Question: I made a GUI in python, with Tkinter.
Now I just want to create an executable (.exe), so anyone can use my program.
This program must record datas (The aim is to follow management indicators), so the datas must be stored and accessible.
I need to be able to do my CRUD (create, read, update, delete) with my exe.
To do this, I use sqlite3.
The data is well saved, and when I close the program and re-run it, I find all my datas. Everything is working.
Now when I launch my .exe of this same programm, (i build the exe with auto-py-to-exe : I just select my python script, as well as my files and it made a single exe).
When I run my exe I can save my data.
BUT when I close my exe, an I reopen it, all my data are lost !!
I simplified the code to understand the problem.
So I created methods that trigger when the user chooses the 6th row in the treeview widget.
This opens a new window that displays the data.
When I click on the button new data is saved.
I cannot send all the code in full, so I only send you the code contained in the "if choseUser == 6" bloc.
These are basic methods. The goal is to simplify the problem:
* A method generates a unique identifier
* A method returns the current date and time
* A method checks if the database already exists. If it does not exist, it creates it.
* A method retrieves the data
* A method deletes data based on an identifier
* A method saves the data in 2 tables:
o a table is called "history": it has 2 columns: scan_id and date_scan
o the 2nd table is called: "indica": it has 3 columns: scan_idi, data_one, data_two
Here is the code:
'''
if choixUser ==6:
win_debug = Toplevel(newWindow, bg="black")
win_debug.geometry("480x350")
win_debug.minsize(width=480, height=350)
win_debug.maxsize(width=480, height=350)
win_debug.resizable(height = None, width = None)
win_debug.geometry(f"+{root.winfo_x()+500}+{root.winfo_y()+100}") #
def random_id():
b1 = random.choice(string.ascii_uppercase)
b2 = random.choice(string.ascii_uppercase)
b3 = random.randint(10000,99999)
b4 = random.choice(string.ascii_lowercase)
b5 = random.randint(10,99)
id = f"{b1}{b2}-{b3}{b4}-{b5}"
return id
def gimme_the_date_now():
date = datetime.now()
out_format = "%d/%m/%Y %H:%M:%S"
date_formatee = datetime.strftime(date, out_format)
return date_formatee
def verify_or_create_DB():
connexion= sqlite3.connect('astupiddb.db')
cursor = connexion.cursor()
command1 = """CREATE TABLE IF NOT EXISTS history(scan_id TEXT PRIMARY KEY, datescan TEXT)"""
command2 = """CREATE TABLE IF NOT EXISTS indic(scan_id TEXT, data_one TEXT, data_two DOUBLE)"""
cursor.execute(command1)
cursor.execute(command2)
def fetch_datas(table):
connexion= sqlite3.connect('astupiddb.db')
query = f"SELECT * FROM {table}"
result = pd.read_sql(query, connexion)
result = pd.DataFrame(result)
return result
def suppr_data_with_the_id(id):
connexion= sqlite3.connect('astupiddb.db')
command1 = f"""DELETE FROM history WHERE scan_id =?"""
cursor = connexion.cursor()
cursor.execute(command1, (id,))
connexion.commit()
command2 = f"""DELETE FROM indic WHERE scan_id =?"""
cursor = connexion.cursor()
cursor.execute(command2, (id,))
connexion.commit()
def send_Datas_to_DB(dataFrame1, dataFrame2):
connexion= sqlite3.connect('astupiddb.db')
dataFrame1.to_sql('history', connexion, if_exists="append", index=False)
dataFrame2.to_sql('indic', connexion, if_exists="append", index=False)
connexion.commit()
connexion.close()
def prepareData_and_store():
id_Scan = random_id()
date_Scan = gimme_the_date_now()
d1 = random.choice(string.ascii_uppercase)
d2 = random.randint(10000,99999)
DATAFRAME_ONE = pd.DataFrame(columns=["scan_id","datescan"])
DATAFRAME_ONE= DATAFRAME_ONE.append({"scan_id":id_Scan,"datescan":date_Scan},ignore_index=True)
DATAFRAME_TWO = pd.DataFrame(columns=["scan_id","data_one","data_two"])
DATAFRAME_TWO= DATAFRAME_TWO.append({"scan_id":id_Scan,"data_one":d1,"data_two":d2},ignore_index=True)
send_Datas_to_DB(DATAFRAME_ONE,DATAFRAME_TWO)
verify_or_create_DB()
columns_tree = ('scan_id','datescan','data_one','data_two')
tree = ttk.Treeview(win_debug, columns=columns_tree, show='headings', selectmode='browse')
tree.column('#1', minwidth = 80, width = 80, stretch = False)
tree.column('#2', minwidth = 80, width = 80, stretch = False)
tree.column('#3', minwidth = 80, width = 80, stretch = False)
tree.column('#4', minwidth = 80, width = 80, stretch = False)
tree.heading('scan_id', text='scan id')
tree.heading('datescan', text='datescan')
tree.heading('data_one', text='data_one')
tree.heading('data_two', text='data_two')
tree.place(x=10,y=10)
# Barre de scroll:
scrollbar = ttk.Scrollbar(win_debug, orient="vertical", command=tree.yview)
scrollbar.place(x=10+320+3, y=10, height=225+2)
tree.configure(yscroll=scrollbar.set)
result_datas = fetch_datas("history")
result_datas_2 = fetch_datas("indic")
all_datas = result_datas_2.merge(result_datas, how="left", on="scan_id")
all_datas["datescan"] = pd.to_datetime(all_datas["datescan"],format="%d/%m/%Y %H:%M:%S")
all_datas = all_datas.sort_values(by="datescan", ascending=False)
for index,row in all_datas.iterrows():
scan_id = row["scan_id"]
date_scan = row["datescan"]
data_one = row["data_one"]
data_two = row["data_two"]
# L'attribut text correspond a la colonne #0
tree.insert("", "end", values = (scan_id, date_scan, data_one,data_two))
one_button = tkinter.Button(win_debug,text="i store in the memory",command=prepareData_and_store)
one_button.place(x=330,y=250)
'''
Here is an image which sum up my problem:

Here is the function i use to redefine the path due to the temporary folder generated by Py to exe:
'''
def path_pour_wrapExe(fichier):
# pour les versions >=1.6
if hasattr(sys, '_MEIPASS'):
chdir(sys._MEIPASS)
fichier = join(sys._MEIPASS, fichier)
# Pour les versions <1.6
elif '_MEIPASS2' in environ:
chdir(environ['_MEIPASS2'])
fichier = join(environ['_MEIPASS2'], fichier)
# Pour le developpement
else:
chdir(dirname(sys.argv[0]))
fichier = join(dirname(sys.argv[0]), fichier)
return fichier
'''
I have been stuck since yesterday on this executable problem which once closed loses the data. If I can't solve this problem my program will be unusable ☹️
You are my last hope!
UPDATE: It work when i choose to build my exe in One directory mode. But i need to wrap all in an only exe file !! How do to it ?
UPDATE: I used 's solution and managed to wrap everything in one single exe: it work, thank you Roland !
here is the function to call for solving the probleme of temporary file:
'''
user_folder = os.environ["HOMEPATH"]
engine = create_engine(f'sqlite:///C:\{user_folder}
ameofadatabase.db',echo=True)
'''
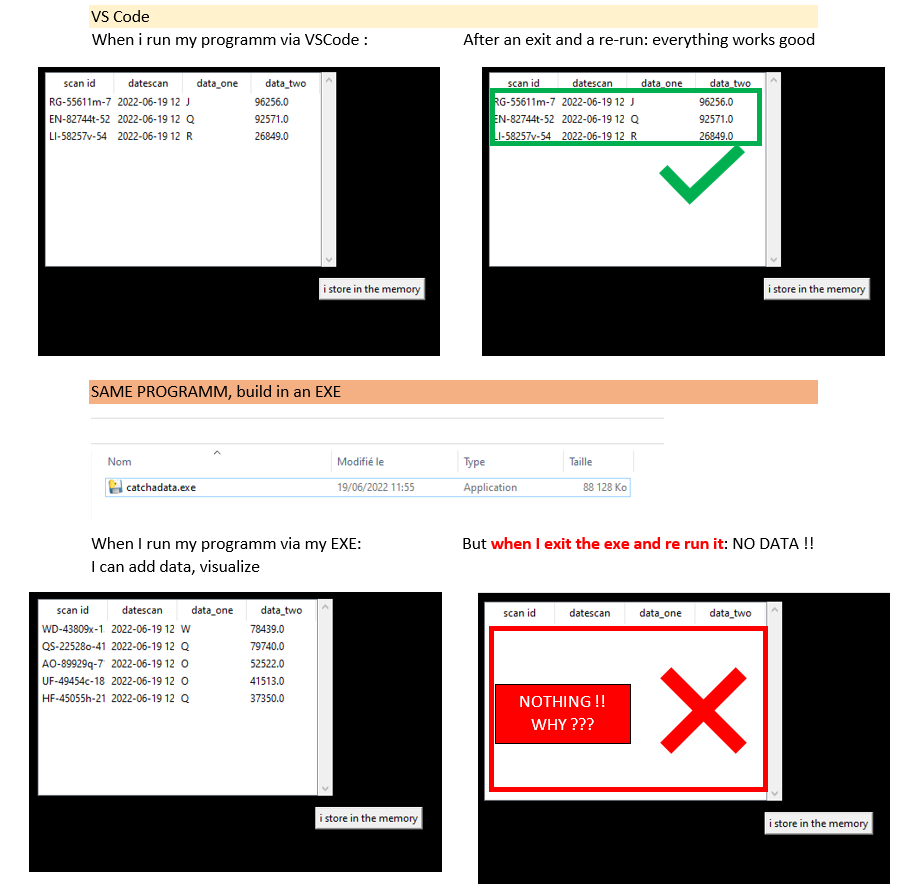
Answer: What 'PyInstaller' (for which 'auto-py-to-exe' is a front-end) does when you use "one file" mode is package your scripts, data and library in an executable program.
When you run that program, it unpacks the executable in a temporary directory and runs your script from there.
So when you run the program, it will probably update the database just fine. However (and here we have the problem) when the program is closed the temporary directory is removed,
I see two possible solutions:
1. Use the "one folder" packaging method instead. You make the folder available to users as a ZIP-file. The user unpacks the ZIP-file into a folter and starts the program from that folder. This solves the problem because the folder is not deleted after every use. So any modified database files will stay.
2. If you still want to use "one file" method, create and save the database in the user's home directory. (Which should be os.environ["HOMEPATH"] on ms-windows.)